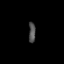
Tissue: prostate
Cell type: T cells
Senescence score: 0.2854
Nuclear area (px): 133
Mean DAPI intensity: 81.564